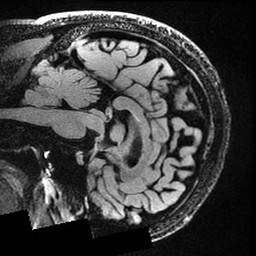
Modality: FLAIR
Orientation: sagittal
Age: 47
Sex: male
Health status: healthy
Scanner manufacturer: ge
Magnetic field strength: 3 T
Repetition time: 5 s
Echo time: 0.08943 s